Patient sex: F
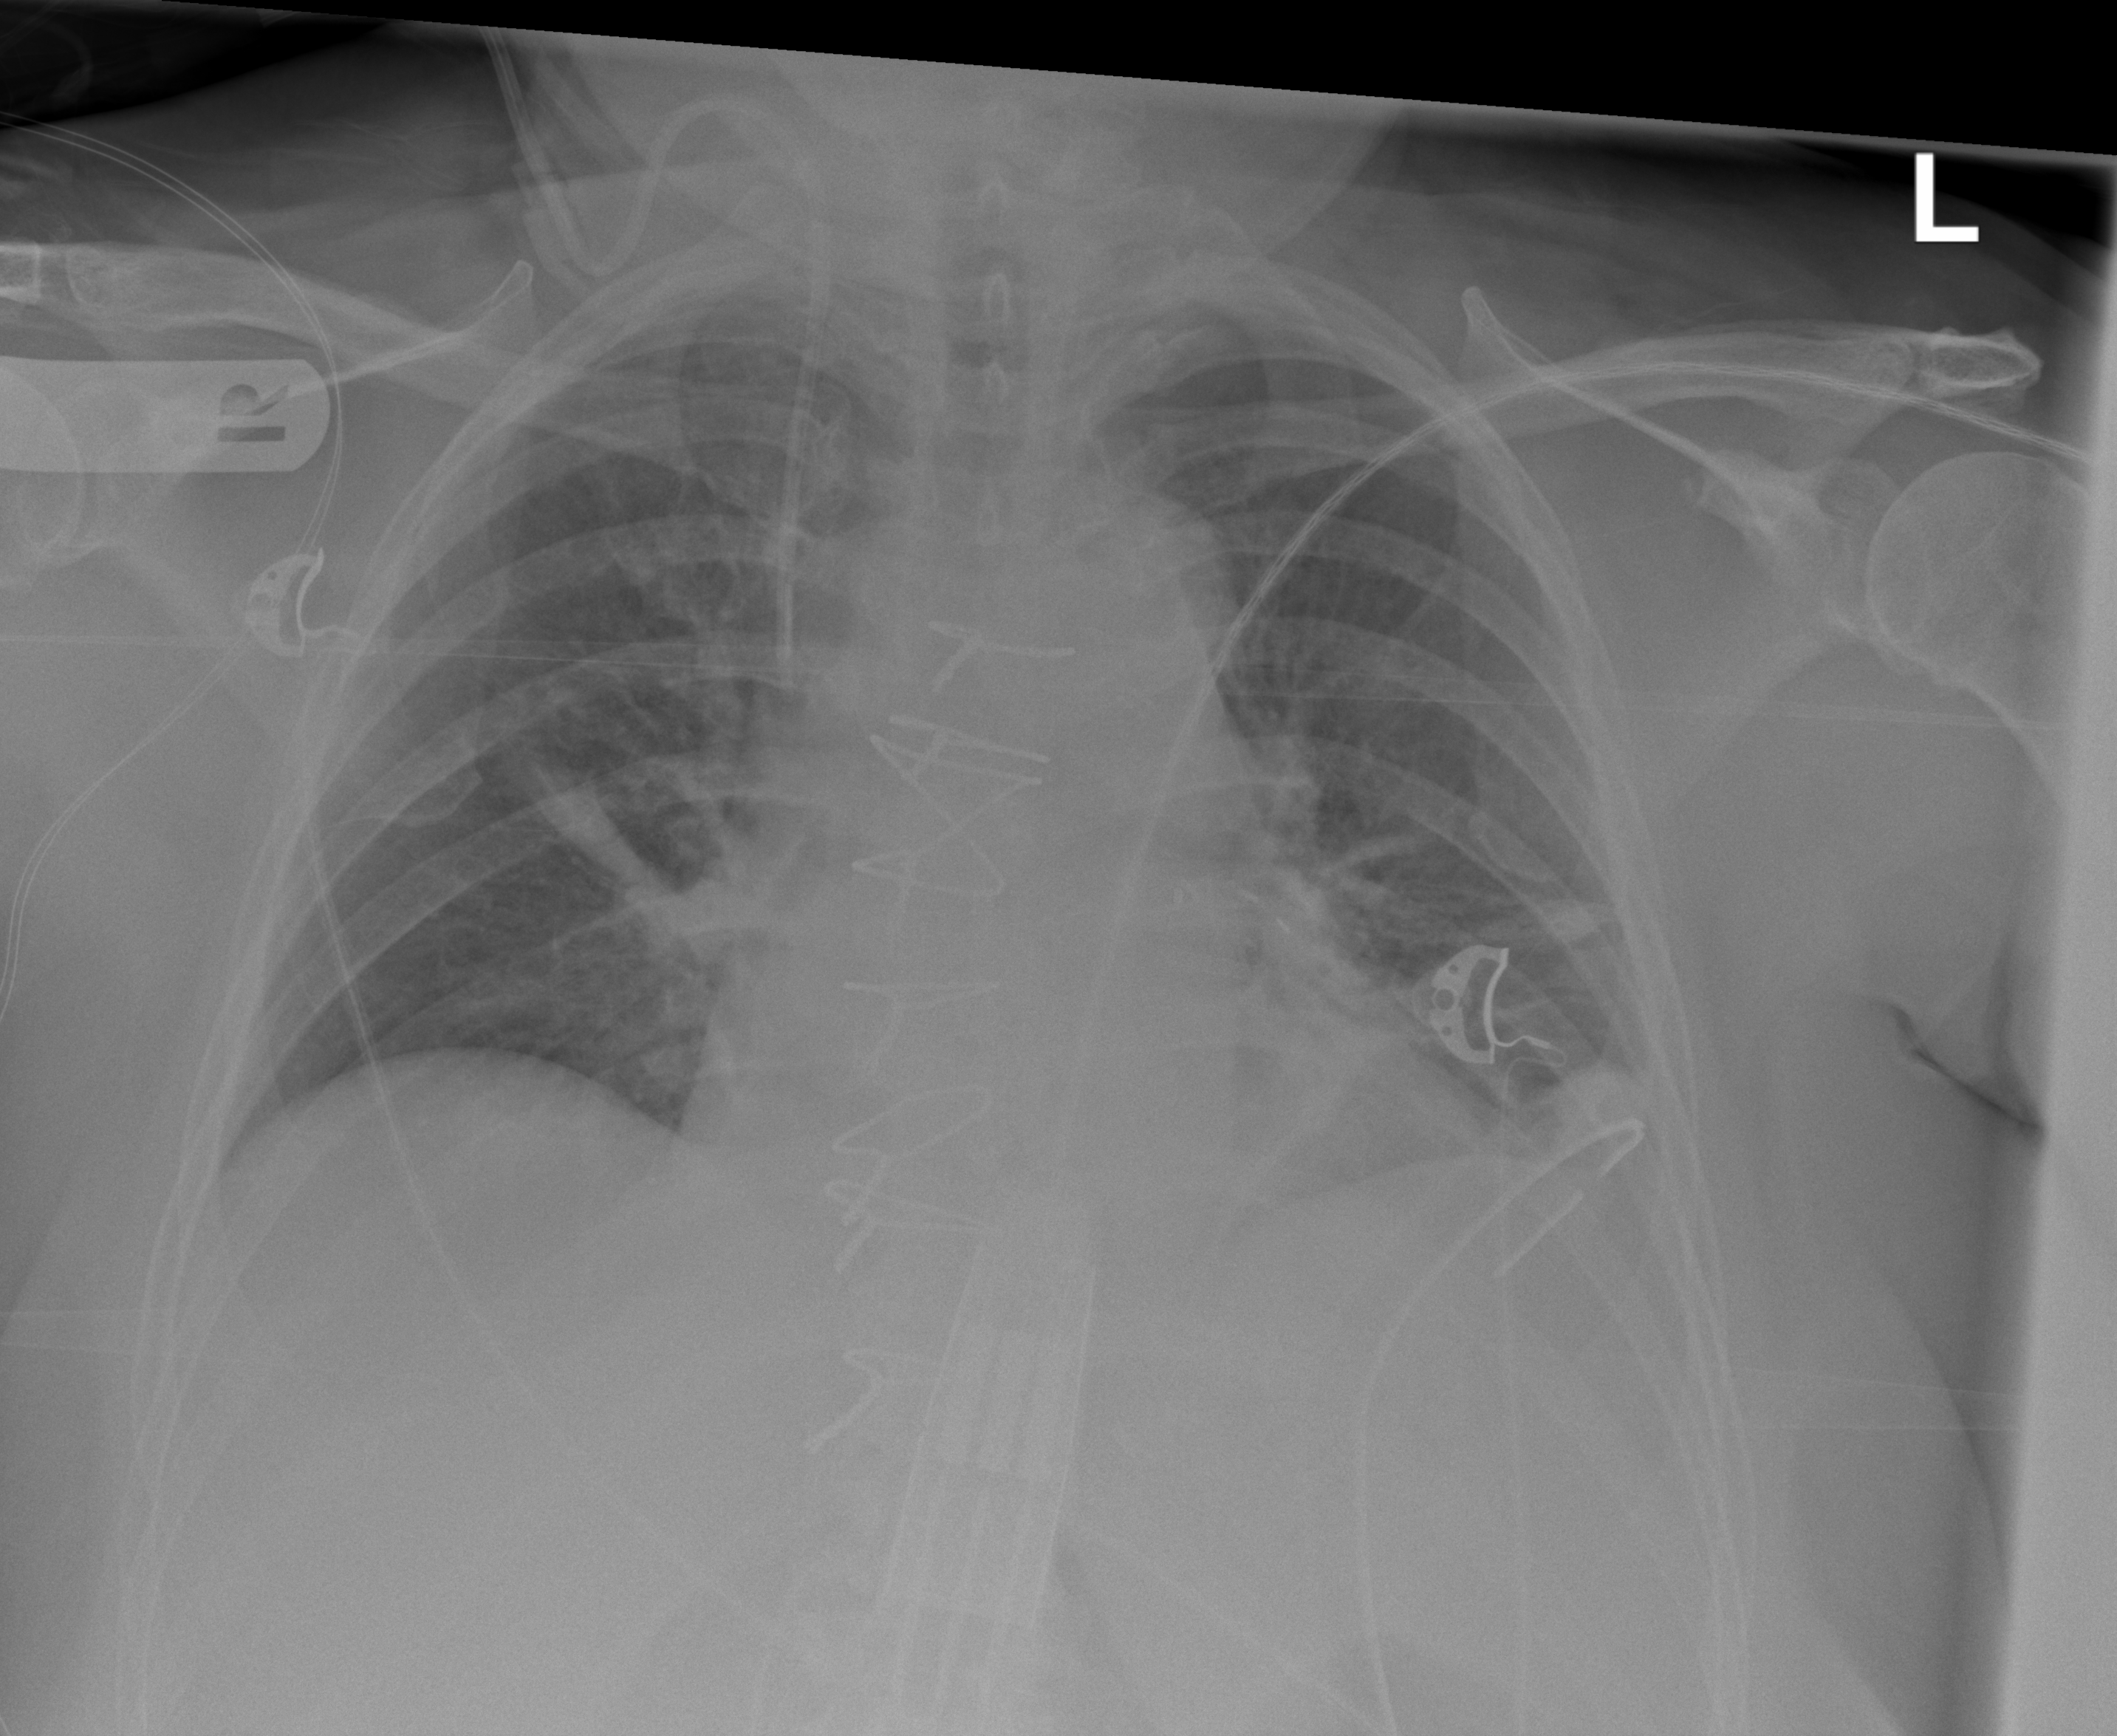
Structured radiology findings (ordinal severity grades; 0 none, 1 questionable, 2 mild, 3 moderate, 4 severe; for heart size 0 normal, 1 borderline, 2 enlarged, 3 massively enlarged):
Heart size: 1
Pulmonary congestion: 1
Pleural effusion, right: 0
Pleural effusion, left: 2
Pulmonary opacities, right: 1
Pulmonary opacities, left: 1
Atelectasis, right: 2
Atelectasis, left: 2